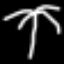
Label: palm tree